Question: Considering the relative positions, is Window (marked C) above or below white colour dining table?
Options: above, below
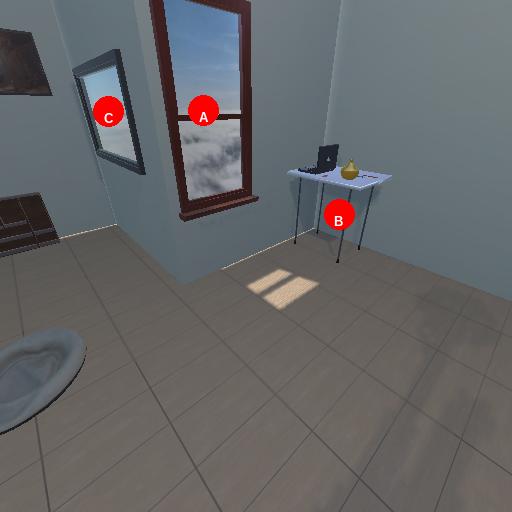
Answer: above